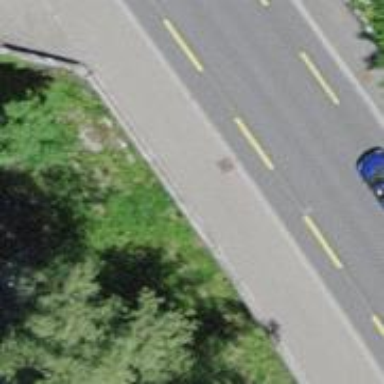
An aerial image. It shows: Asphalt path suitable for cycling and walking.